Question: I want to add two extra bottom borders in a div so that it looks as attached image:

Do I need to add two additional empty div's for that? I have very basic markup:
'''
<div class="box">
main div
</div>
'''
Here's the basic demo:
<URL>
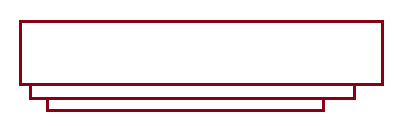
Answer: Yes, you'll need to add two '<div/>'s like so: <URL> This will provide the most compatible solution.
Add the following HTML:
'''
<div class="box2">
&nbsp;
</div>
<div class="box3">
&nbsp;
</div>
'''
And the following CSS:
'''
.box2{
border-left: 1px solid brown;
border-bottom: 1px solid brown;
border-right: 1px solid brown;
width: 480px;
height: 10px;
margin:0 10px;
}
.box3{
border-left: 1px solid brown;
border-bottom: 1px solid brown;
border-right: 1px solid brown;
width: 460px;
height: 10px;
margin:0 20px;
}
'''